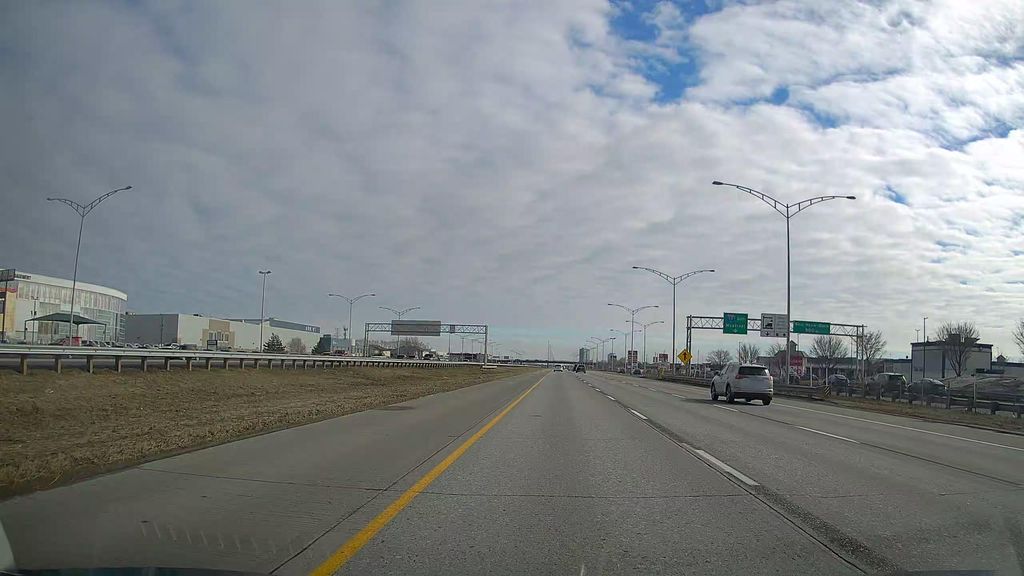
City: montreal